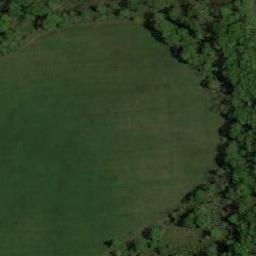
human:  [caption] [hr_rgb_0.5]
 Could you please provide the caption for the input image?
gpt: There are some trees on the meadow .

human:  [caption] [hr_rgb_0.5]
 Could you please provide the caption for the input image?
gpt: This meadow with evenly distributed grasses is surrounded by some trees .

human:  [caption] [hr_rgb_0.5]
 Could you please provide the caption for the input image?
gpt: There are many green trees on the green grass .

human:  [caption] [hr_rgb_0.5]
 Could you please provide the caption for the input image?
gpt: The entire image is dominated by grass .

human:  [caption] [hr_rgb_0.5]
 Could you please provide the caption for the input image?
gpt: There are many green trees around the green meadow .